Question: What is the result of this measurement?
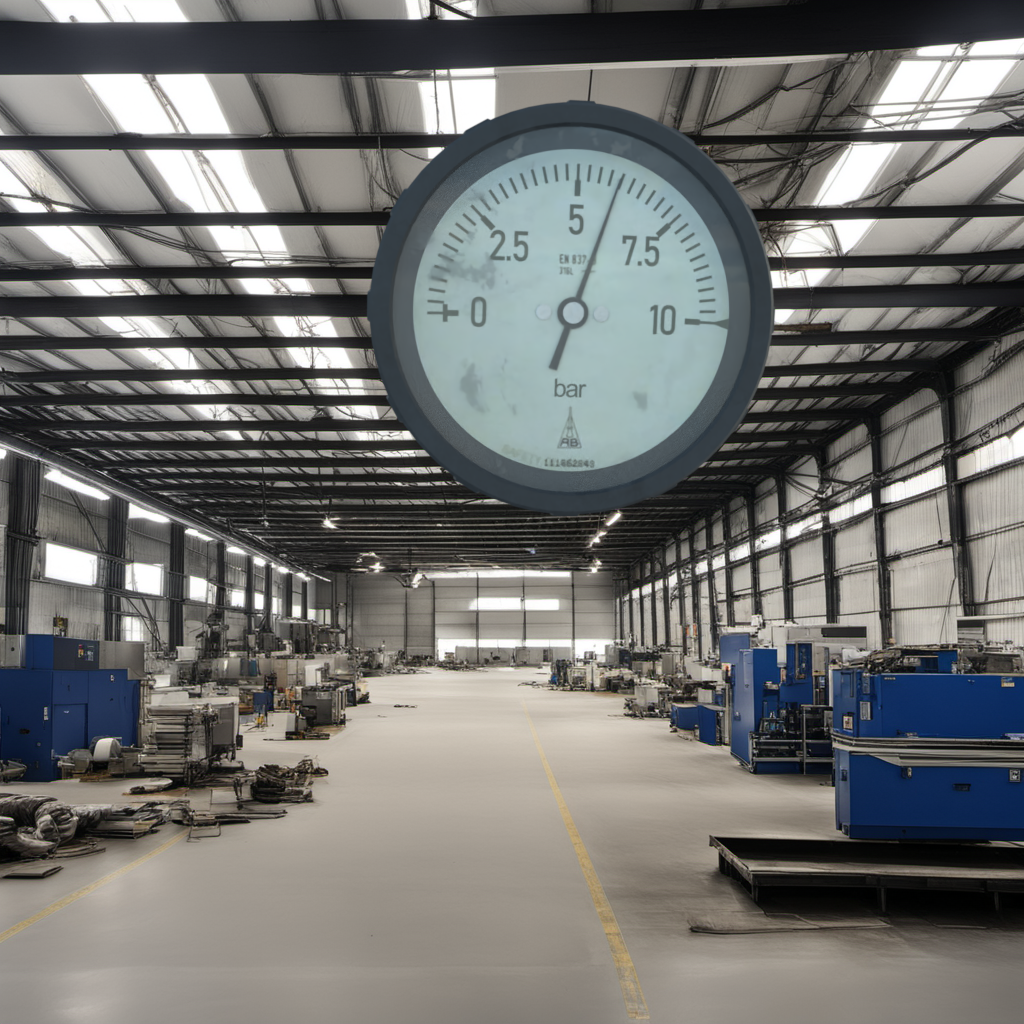
Answer: The result is 5.93
Question: What is the value range of this measurement?
Answer: The range is from 0 to 10
Question: What is the minimum and maximum value range of the measurement in the image?
Answer: The minimum value is 0 and the maximum value is 10